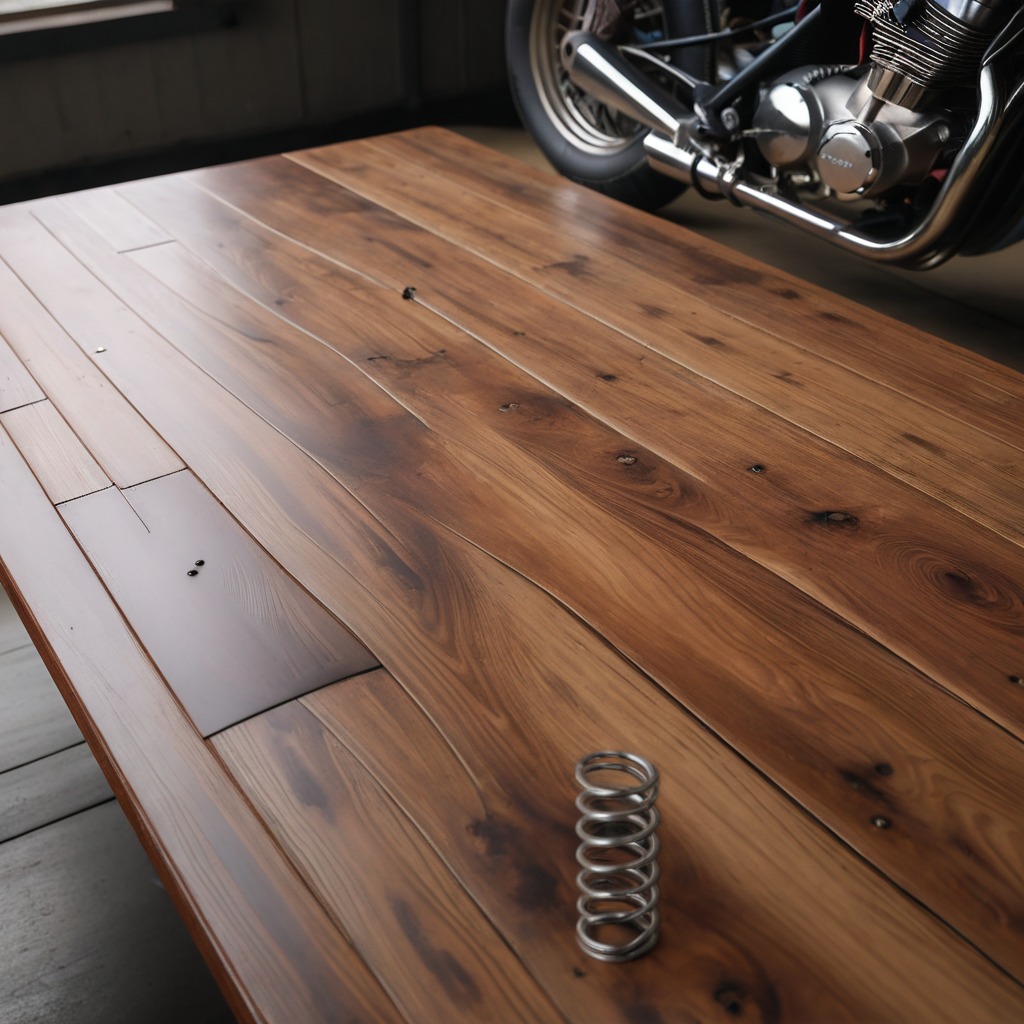
A coiled metal spring is lying on the wooden table in the vintage motorcycle garage.